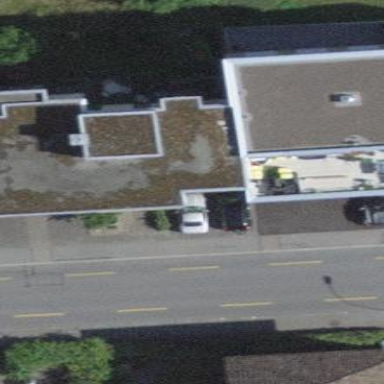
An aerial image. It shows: Flat-roofed apartment building.